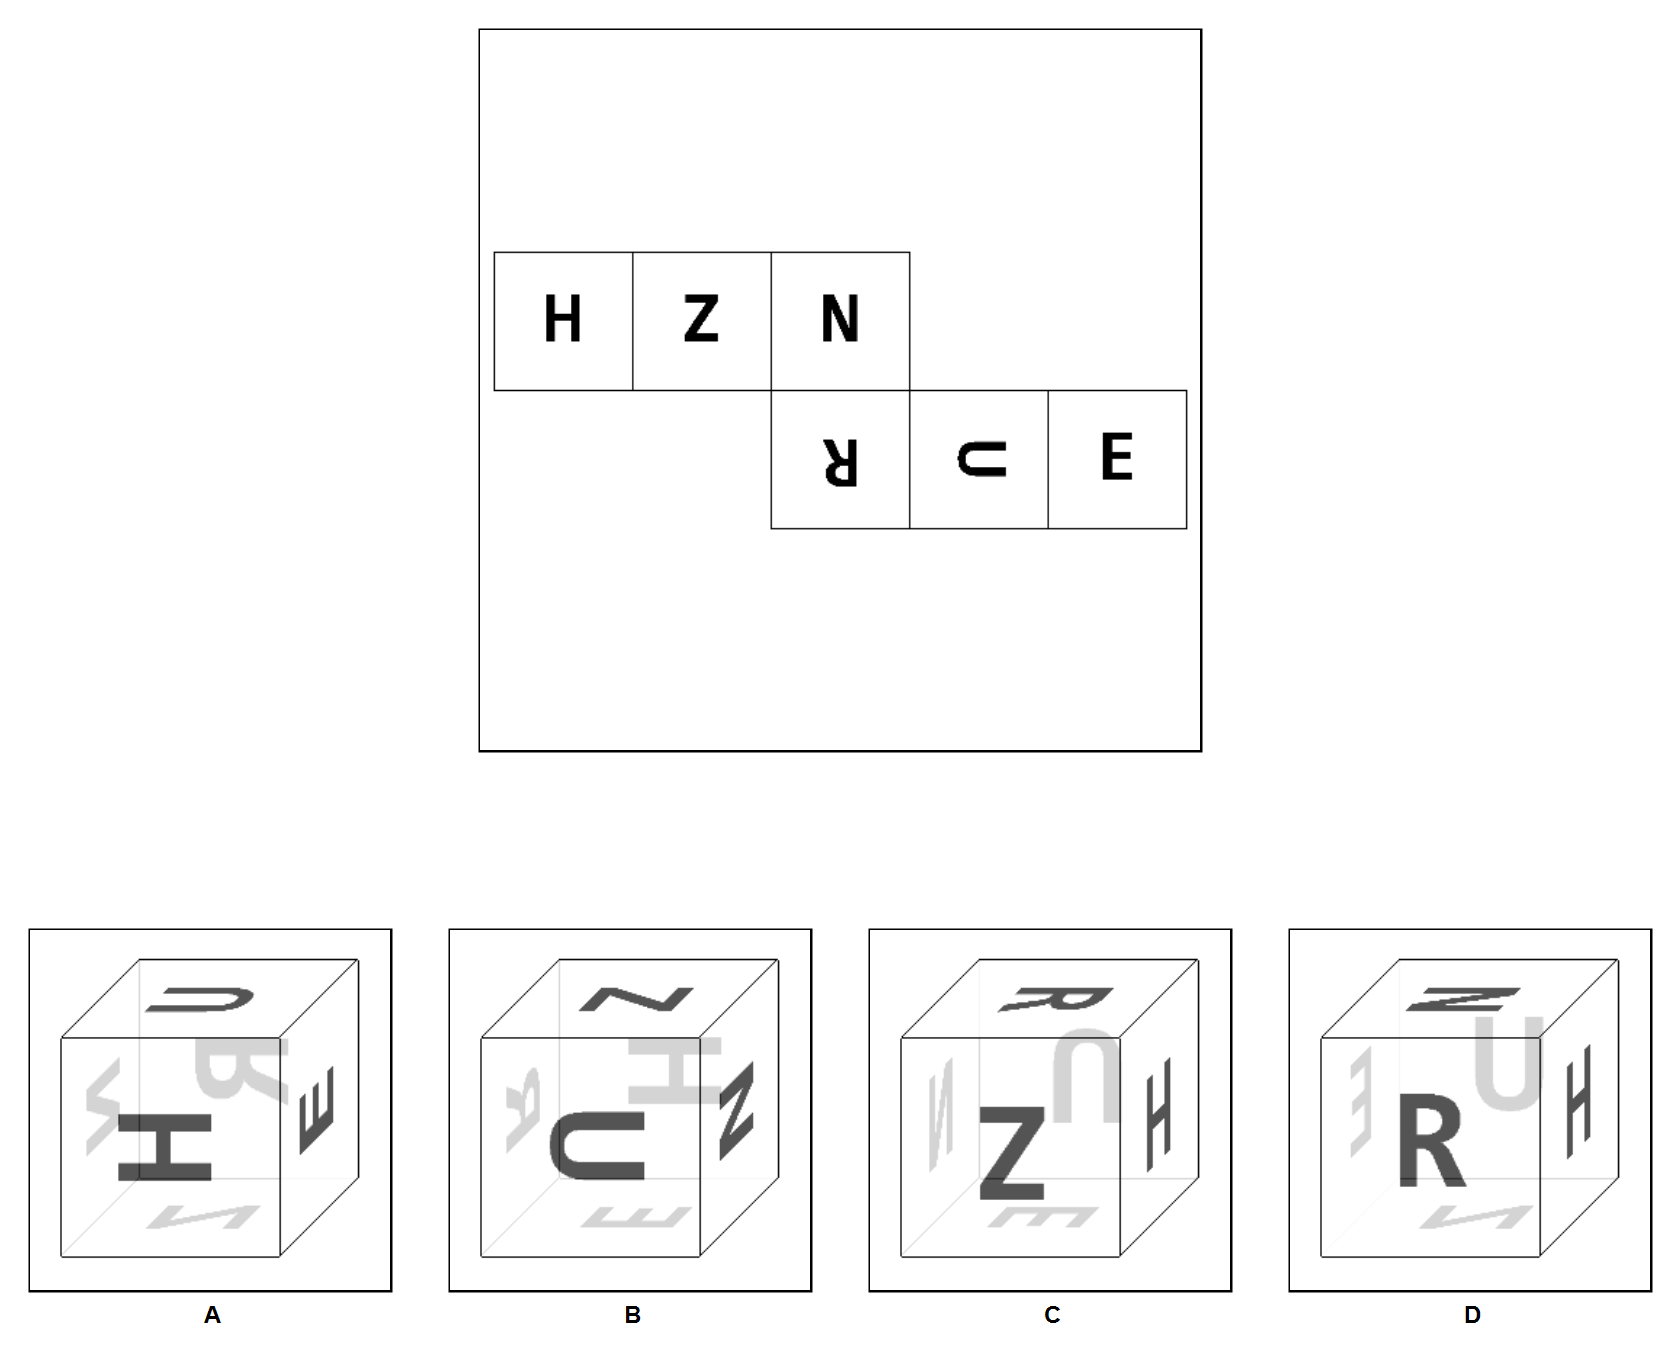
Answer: C